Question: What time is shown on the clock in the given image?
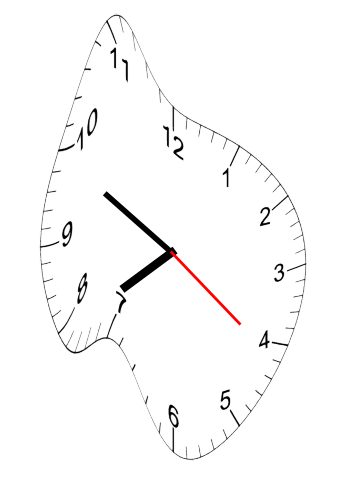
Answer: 07:49:21